Question: Here is my code so far:
'''
XDocument document = XDocument.Load("C:\modinfo.xml");
var elements = from r in document.Descendants("Mod")
select new
{
Author = r.Element("Author").Value,
Description = r.Element("Description").Value
};
foreach (var r in elements)
{
Console.WriteLine("AUTHOR = " + r.Author + Environment.NewLine + "DESCRIPTION = " + r.Description);
}
'''
---
And this is my "modinfo.xml" file:
'''
<Mod Name="Mod Name">
<Author>Author Name</Author>
<Description>Description Text</Description>
</Mod>
'''
---
At the moment, it looks like

when I run the application. What I am trying to do is for it to also print "Mod Name" in it also.
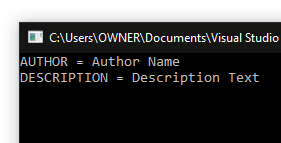
Answer: Just select the Mod Name in your anonymous type:
'''
var elements = from r in document.Descendants("Mod")
select new
{
ModName = r.Attribute("Name").Value,
Author = r.Element("Author").Value,
Description = r.Element("Description").Value
};
foreach (var r in elements)
{
Console.WriteLine("MOD Name = " + r.ModName + Environment.NewLine + "AUTHOR = " + r.Author + Environment.NewLine + "DESCRIPTION = " + r.Description);
}
'''